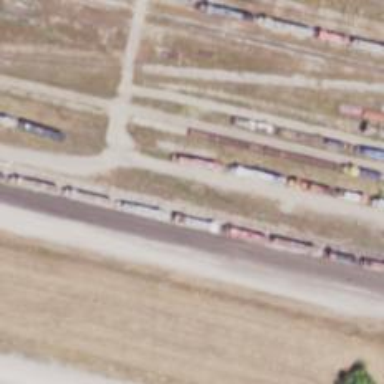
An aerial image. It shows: Rail spur service.